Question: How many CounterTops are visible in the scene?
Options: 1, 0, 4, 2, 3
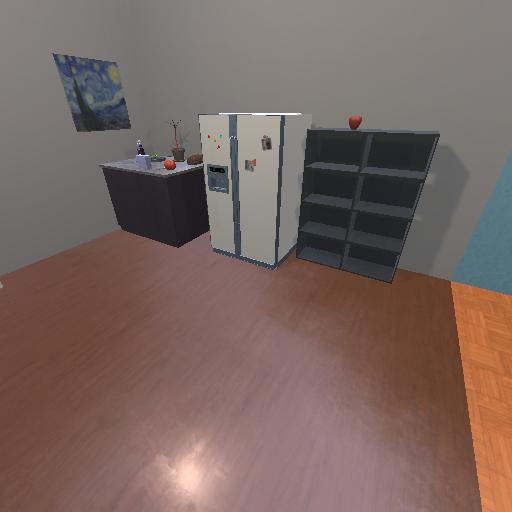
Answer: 1